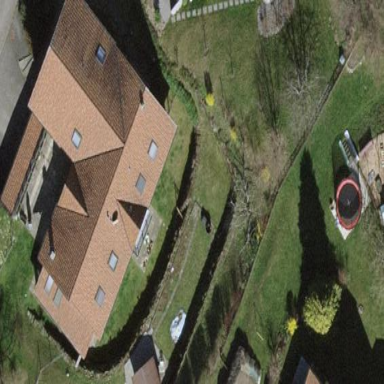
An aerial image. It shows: Detached building.